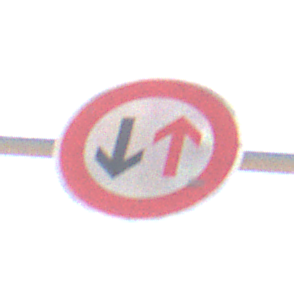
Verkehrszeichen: VorrangDesGegenverkehrs
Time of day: Midday
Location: Outdoor (Nature)
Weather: PartlyCloudy
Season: NotSpecified
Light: Natural